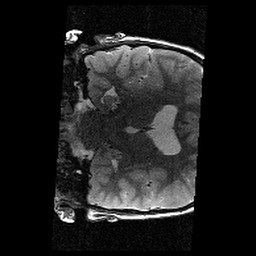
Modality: T2w
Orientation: coronal
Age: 9
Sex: male
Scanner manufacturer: siemens
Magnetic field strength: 3 T
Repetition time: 9.23 s
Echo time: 0.067 s